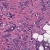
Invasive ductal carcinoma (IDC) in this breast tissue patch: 1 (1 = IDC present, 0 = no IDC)